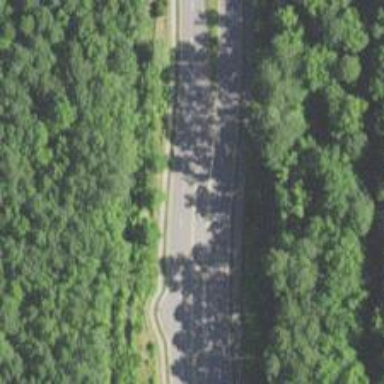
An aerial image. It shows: Secondary link road with asphalt surface.